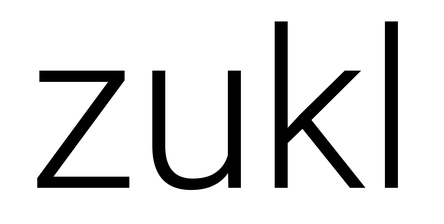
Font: Roboto_Light